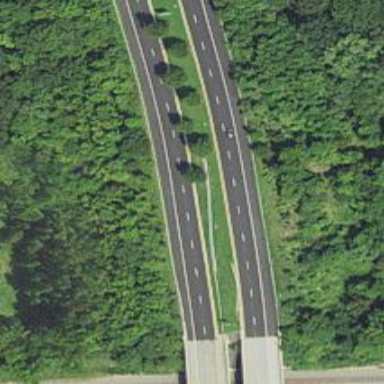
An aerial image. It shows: Trunk highway with expressway features.